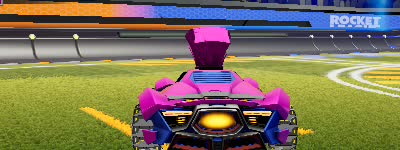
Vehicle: werewolf